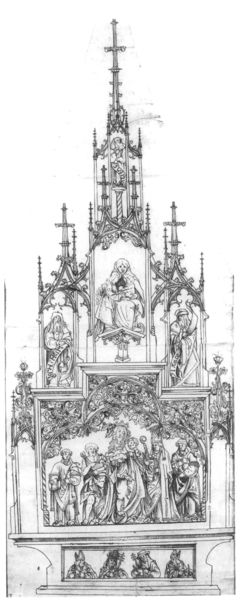
Titel: Hochaltar im Münster St. Stephanus in Breisach
Künstler: H. L. Meister
Standort: Breisach, Münster St. Stephan (EU - D - BW)
Schlagwörter: baum, holz, schwarz, skizze, szene, weiss, zeichnung, ornament, kirche, figur, kind, gotik, turm, skulptur, papier, fassade, figuren, bischof, spitz, detail, foto, gestänge, kreuz, religion, türmchen, entwurf, altar, hochaltar, schnitzerei, skulpturen, kreuze, christus, jesus, heilige, heilig, maria, madonna, mutter gottes, christentum, masswerk, spitzgiebel, fialen, jesuskind, fiale, spätgotik, mensa, predella, retabel, staffelung, apostel, gottvater, hailige, setail, madonn, mariua, kirchenlehrerin